Небольшой мячик закреплён с помощью двух лёгких эластичных резинок, концы которых лежат в точках $O$ и $O'$ соответственно, и в состоянии покоя вся система находится на одной вертикальной линии, как показано на рисунке. Коэффициенты жёсткости резинок равны соответственно $k_1=8.0~\frac{\text{Н}}{\text{м}}$ и $k_2=12.0~\frac{\text{Н}}{\text{м}}$. Когда система покоится, шарик находится в точке $C$, и удлинения верхней и нижней резинок в это время равны соответственно $l_1=0.080~\text{м}$ и $l_2=0.030~\text{м}$. Мячик оттягивают вниз от точки $C$ на расстояние $l_3=0.080~\text{м}$ и отпускают без толчка.
Найдите время $t$, которое потребуется мячику для того, чтобы первый раз вернуться в точку, из которой его отпустили. При расчётах используйте $g=10.0~\frac{\text{м}}{\text{с}^2}$.
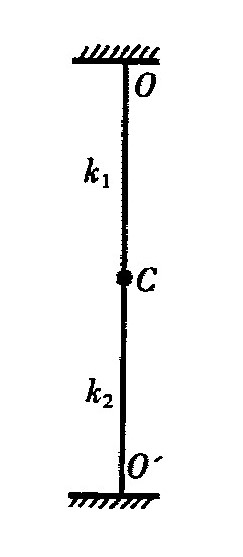
Ответ: $$t=0.26~\text{с}.$$
Темы:
T, Механика, Колебания, Китайские, Пружина